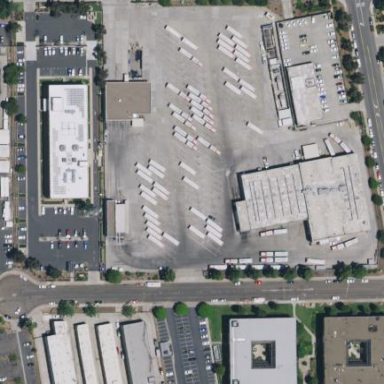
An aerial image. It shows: Industrial bus depot.